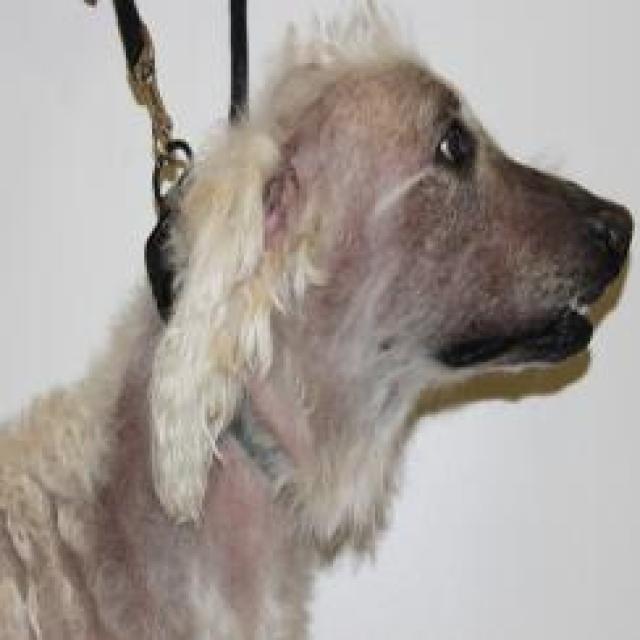
Canine fungal skin infection — characterized by alopecia, scaling, crusting, and circular lesions. Common agents include Malassezia and Candida species.